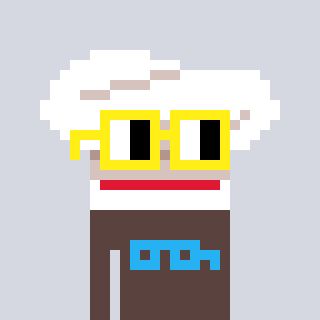
a pixel art character with square yellow glasses, a chef hat-shaped head and a darkbrown-colored body on a cool background